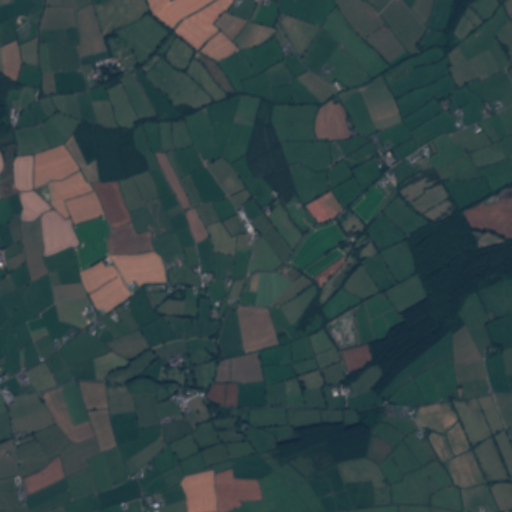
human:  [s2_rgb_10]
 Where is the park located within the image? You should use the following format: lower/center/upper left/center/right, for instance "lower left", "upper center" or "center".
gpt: The park is located in the lower left of the image.
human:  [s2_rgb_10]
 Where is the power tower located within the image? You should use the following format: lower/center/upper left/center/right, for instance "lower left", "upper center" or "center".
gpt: The power tower is located in the left of the image.
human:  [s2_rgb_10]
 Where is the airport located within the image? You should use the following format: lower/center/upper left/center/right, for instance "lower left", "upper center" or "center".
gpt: There is no airport in the image.